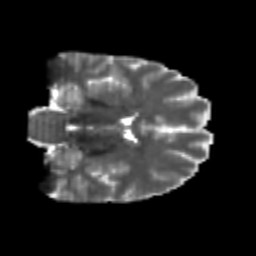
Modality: T2w
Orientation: coronal
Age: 21
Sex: female
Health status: healthy
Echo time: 0.074 s